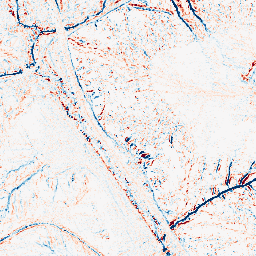
Category: edge_preserving
Decomposition family: median
Decomposition parameters: size: 5
Upsampling method: nearest
Upsampling parameters: scale: 2
Upsampling scale: 2